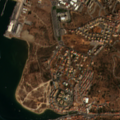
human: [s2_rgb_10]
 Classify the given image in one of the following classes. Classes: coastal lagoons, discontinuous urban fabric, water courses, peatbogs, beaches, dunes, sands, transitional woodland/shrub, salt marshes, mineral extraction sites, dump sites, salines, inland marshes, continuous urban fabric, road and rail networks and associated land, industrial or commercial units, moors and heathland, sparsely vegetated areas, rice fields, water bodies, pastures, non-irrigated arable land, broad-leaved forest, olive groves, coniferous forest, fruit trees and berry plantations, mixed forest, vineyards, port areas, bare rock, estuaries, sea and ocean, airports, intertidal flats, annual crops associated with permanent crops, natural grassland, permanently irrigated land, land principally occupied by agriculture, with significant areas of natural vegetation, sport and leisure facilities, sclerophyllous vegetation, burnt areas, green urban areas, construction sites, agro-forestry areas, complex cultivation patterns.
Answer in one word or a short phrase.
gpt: continuous urban fabric, discontinuous urban fabric, industrial or commercial units, port areas, sclerophyllous vegetation, estuaries